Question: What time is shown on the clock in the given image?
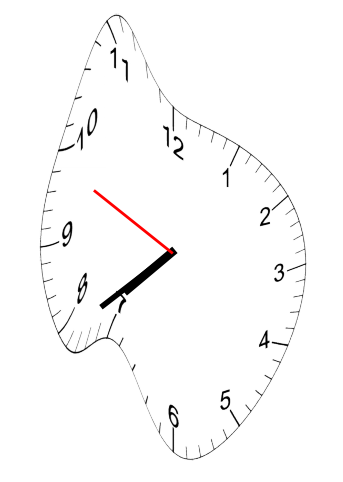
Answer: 07:38:49